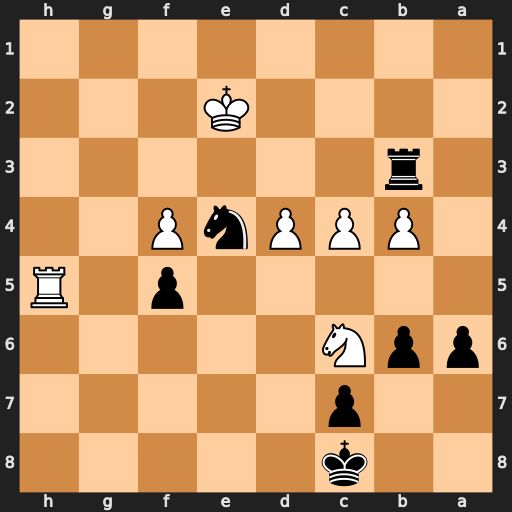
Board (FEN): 2k5/2p5/ppN5/5p1R/1PPPnP2/1r6/4K3/8
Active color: b
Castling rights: -
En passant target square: -
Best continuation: Ng3+ Kd2 Nxh5